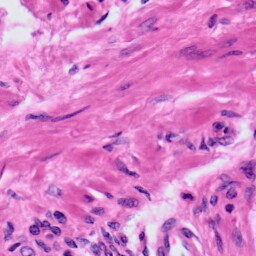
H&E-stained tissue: Prostate